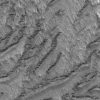
Atmospheric dust classification: not_dusty